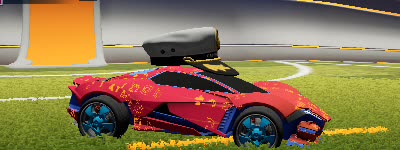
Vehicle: werewolf